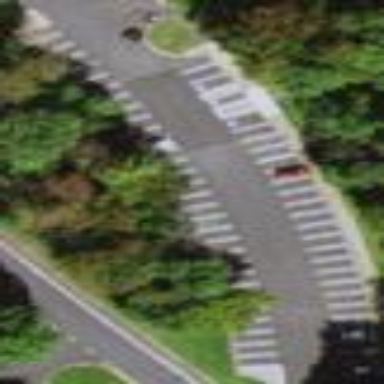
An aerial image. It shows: Paved parking area.